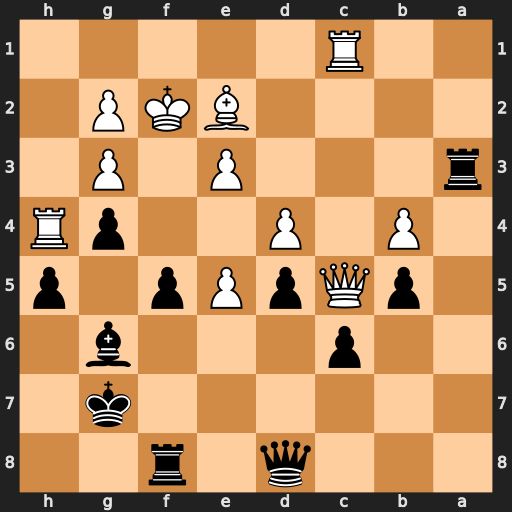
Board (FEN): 3q1r2/6k1/2p3b1/1pQpPp1p/1P1P2pR/r3P1P1/4BKP1/2R5
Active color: b
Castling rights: -
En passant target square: -
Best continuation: f4 exf4 Rxf4+